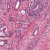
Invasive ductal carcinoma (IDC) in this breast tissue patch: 1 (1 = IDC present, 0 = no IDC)